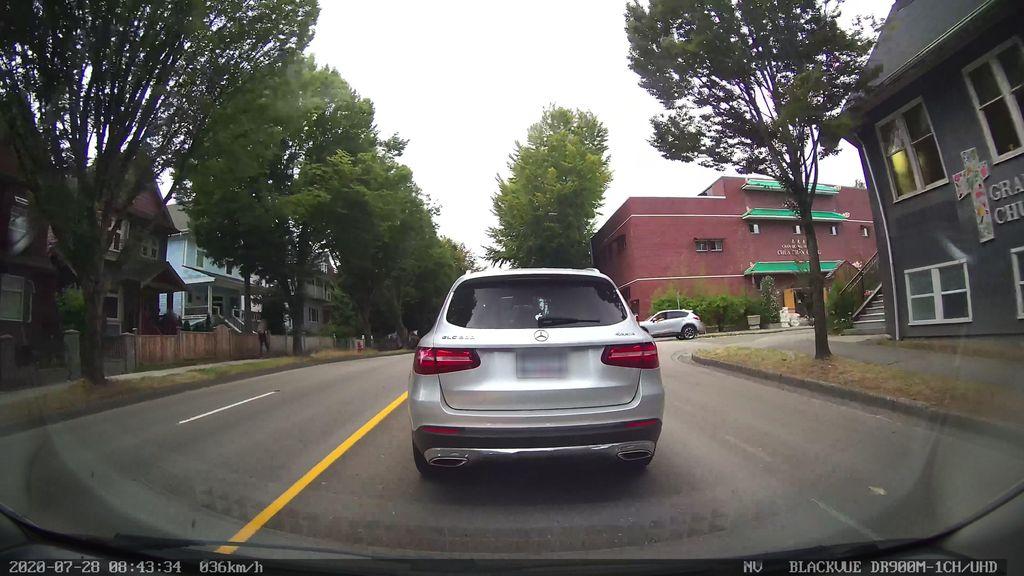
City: vancouver